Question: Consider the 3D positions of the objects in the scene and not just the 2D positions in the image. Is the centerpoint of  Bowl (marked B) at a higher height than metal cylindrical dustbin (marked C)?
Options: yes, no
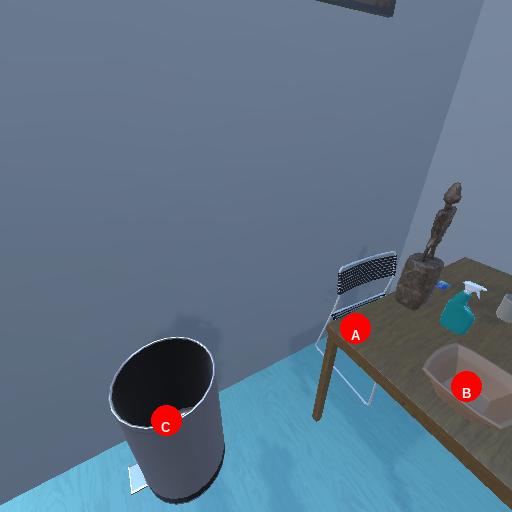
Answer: yes